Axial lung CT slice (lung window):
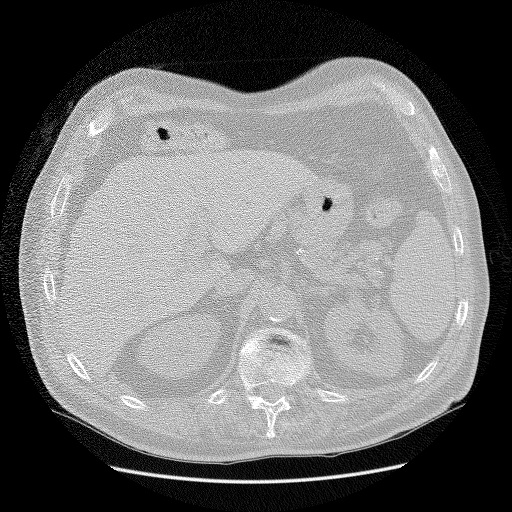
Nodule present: no